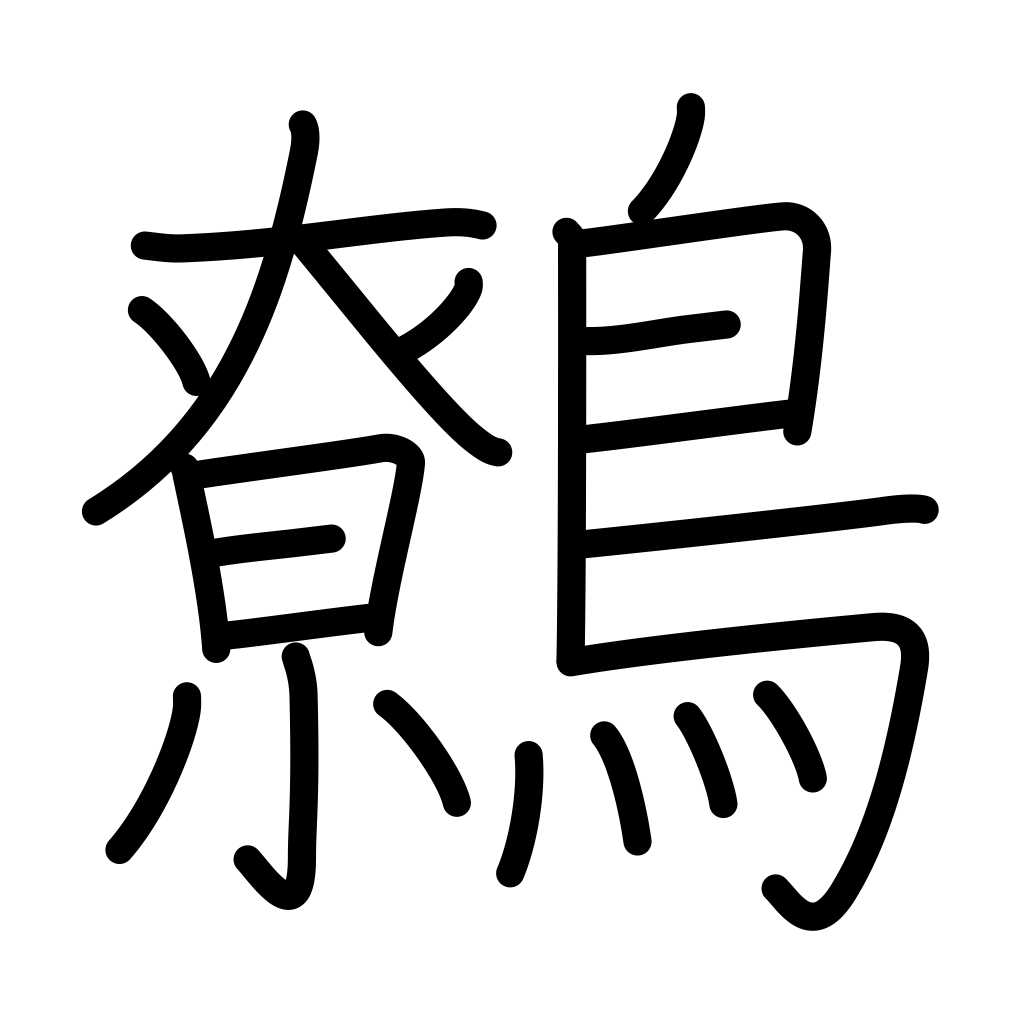
Meaning: wren